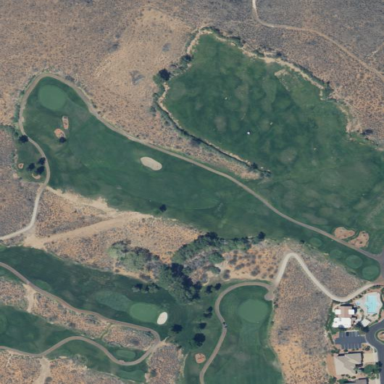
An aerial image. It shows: Area of rough grass used for golf.